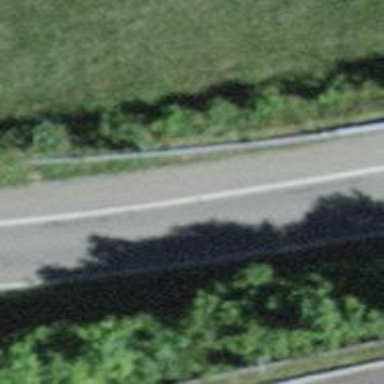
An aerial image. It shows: Trunk link road with asphalt surface.